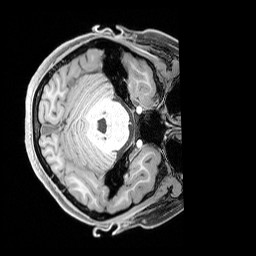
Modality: T1w
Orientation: axial
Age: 20
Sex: female
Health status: healthy
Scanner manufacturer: siemens
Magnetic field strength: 3 T
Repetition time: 1.65 s
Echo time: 0.00182 s